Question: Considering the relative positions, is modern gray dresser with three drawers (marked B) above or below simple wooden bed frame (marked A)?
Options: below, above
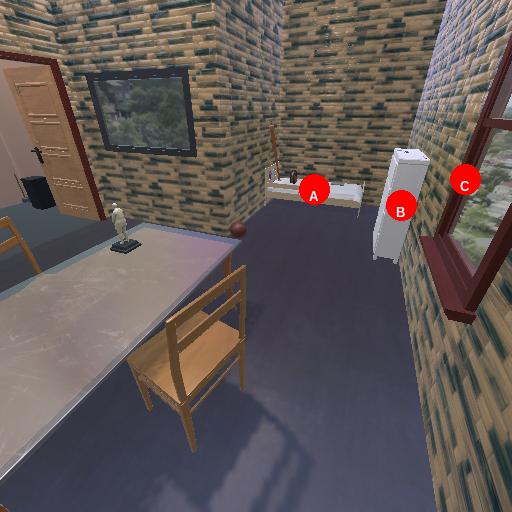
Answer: below